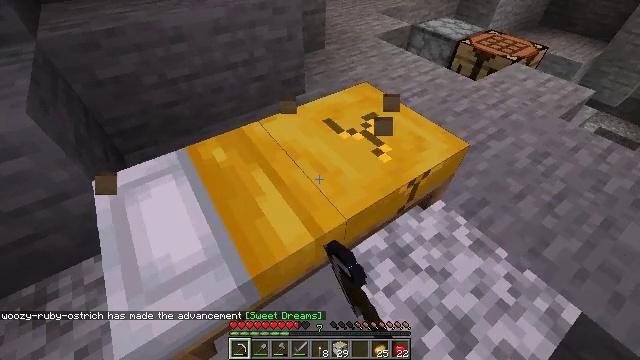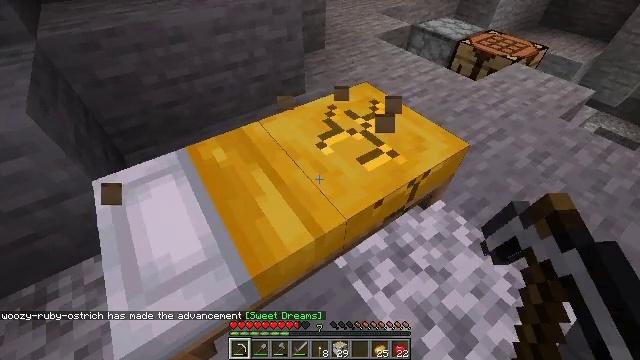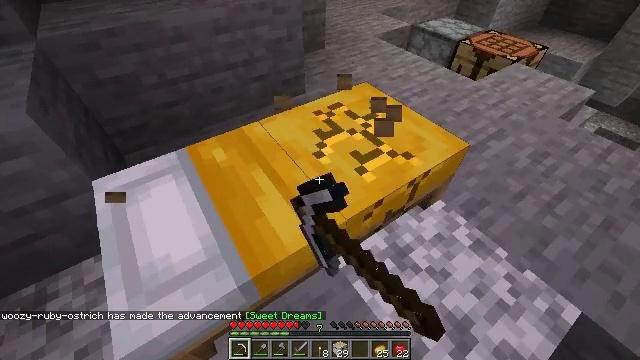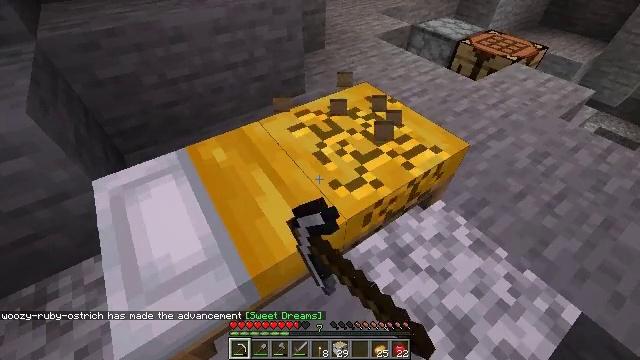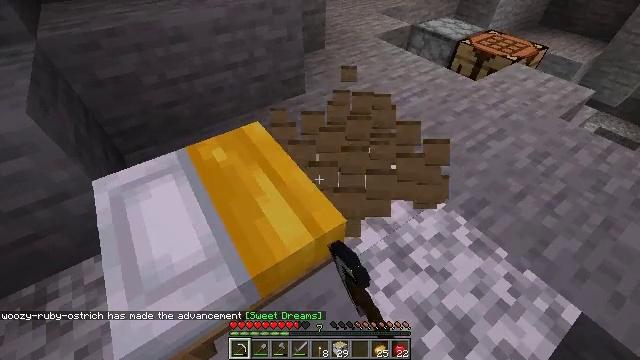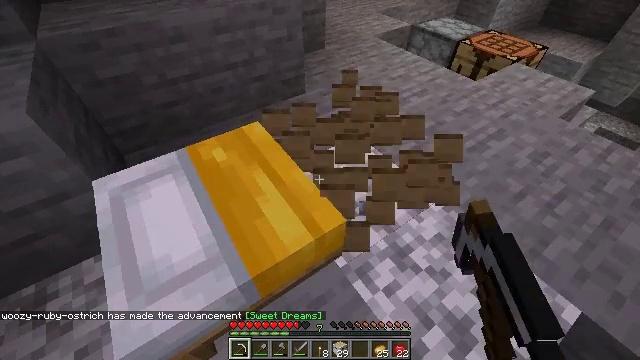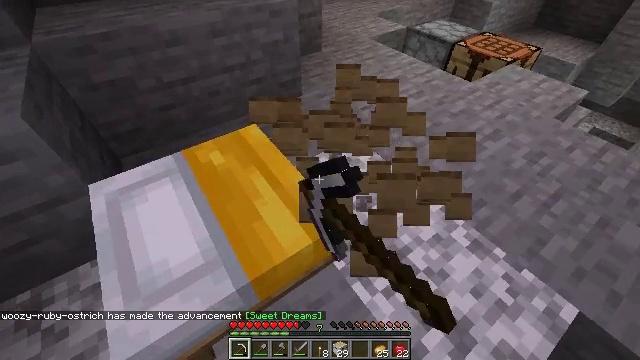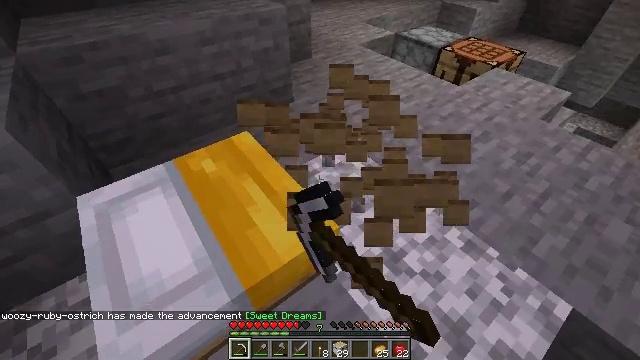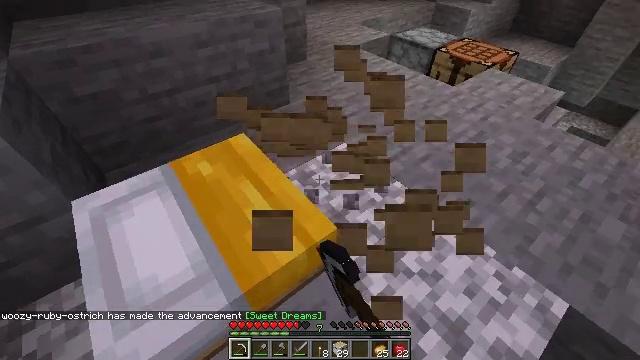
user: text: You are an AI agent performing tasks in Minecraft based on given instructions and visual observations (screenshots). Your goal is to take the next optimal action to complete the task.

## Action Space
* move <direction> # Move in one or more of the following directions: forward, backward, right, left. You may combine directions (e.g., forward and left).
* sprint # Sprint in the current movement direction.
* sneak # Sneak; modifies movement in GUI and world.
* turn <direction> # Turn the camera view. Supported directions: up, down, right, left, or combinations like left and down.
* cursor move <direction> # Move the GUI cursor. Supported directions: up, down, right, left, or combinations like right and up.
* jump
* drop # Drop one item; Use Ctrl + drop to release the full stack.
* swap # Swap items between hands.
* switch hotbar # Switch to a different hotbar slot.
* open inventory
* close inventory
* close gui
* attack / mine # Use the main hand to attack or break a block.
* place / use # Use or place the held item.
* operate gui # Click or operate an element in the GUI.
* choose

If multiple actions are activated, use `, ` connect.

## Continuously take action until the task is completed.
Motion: motion action
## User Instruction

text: Remove the yellow bed.
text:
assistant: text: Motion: attack / mine
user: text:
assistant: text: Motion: attack / mine
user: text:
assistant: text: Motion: attack / mine
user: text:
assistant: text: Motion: attack / mine
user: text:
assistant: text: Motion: attack / mine
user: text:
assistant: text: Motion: attack / mine
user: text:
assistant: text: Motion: turn right and up, attack / mine
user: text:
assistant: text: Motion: attack / mine
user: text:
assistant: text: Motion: attack / mine